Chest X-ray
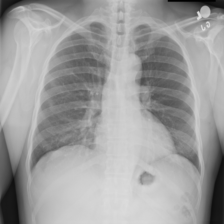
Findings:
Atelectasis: negative
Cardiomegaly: negative
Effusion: negative
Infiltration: negative
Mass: negative
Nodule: negative
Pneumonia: negative
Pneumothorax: negative
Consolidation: negative
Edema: negative
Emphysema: negative
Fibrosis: negative
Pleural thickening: negative
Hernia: negative